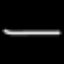
Label: line